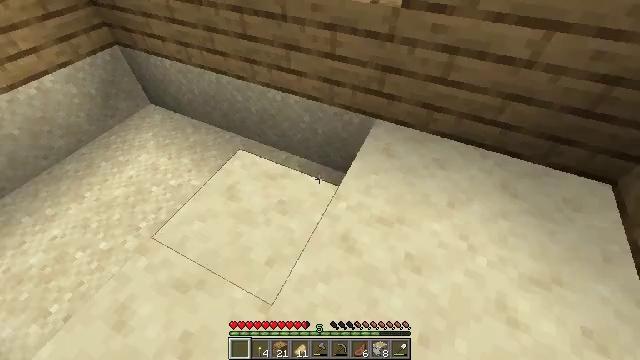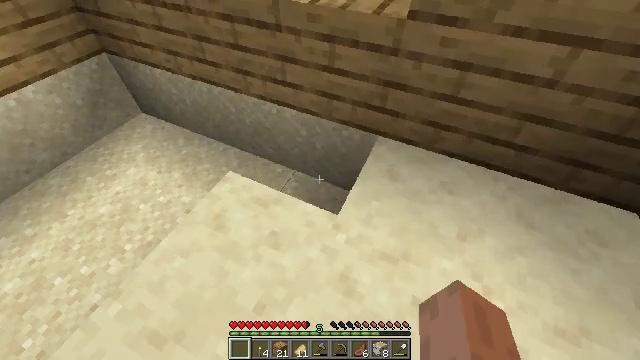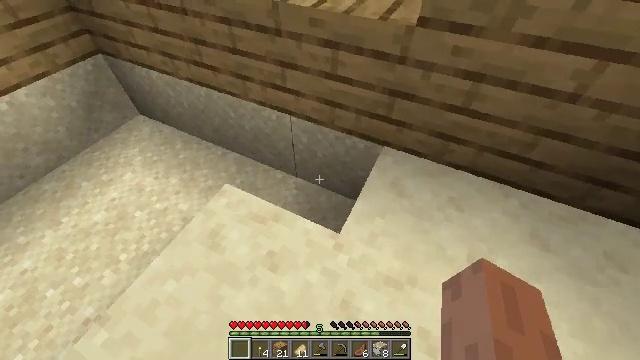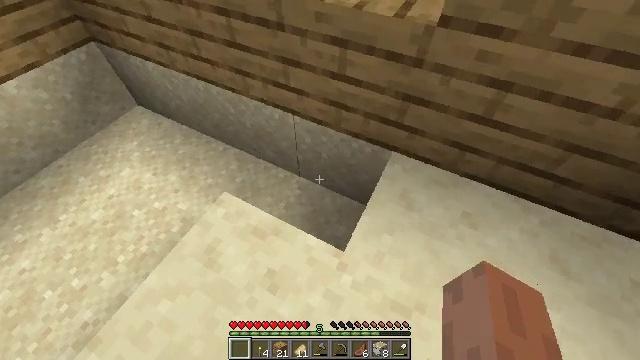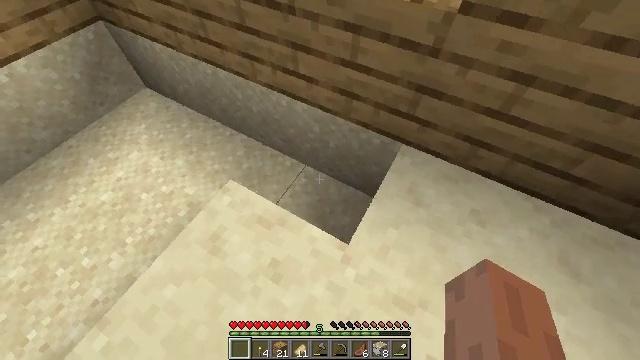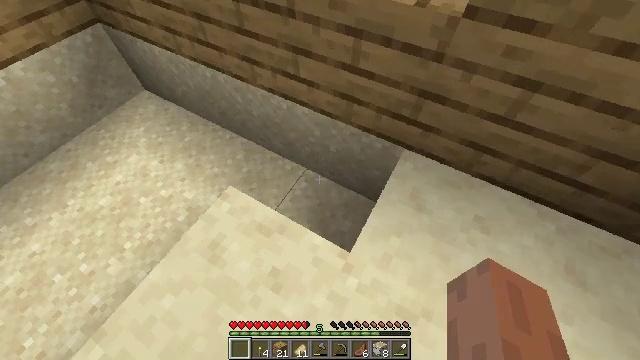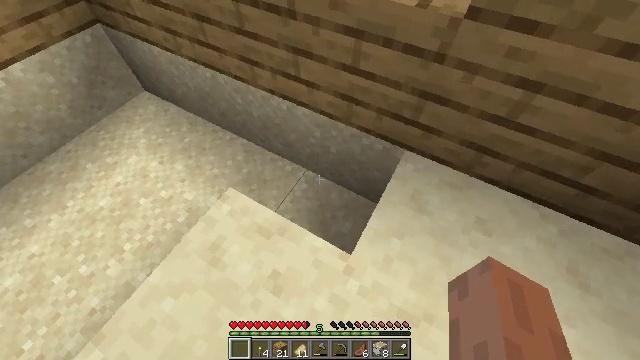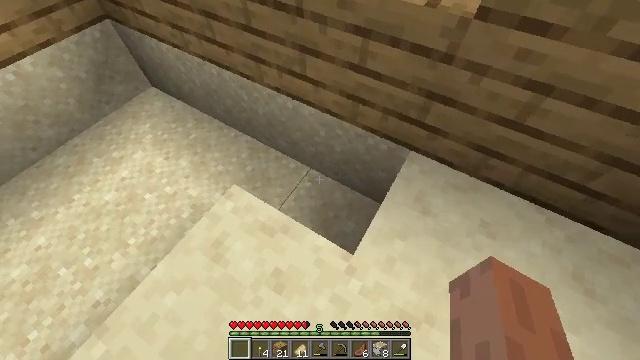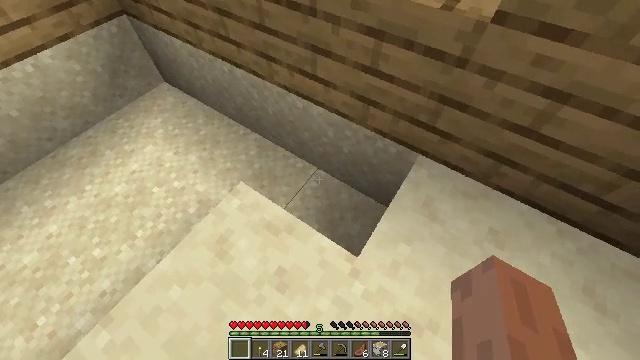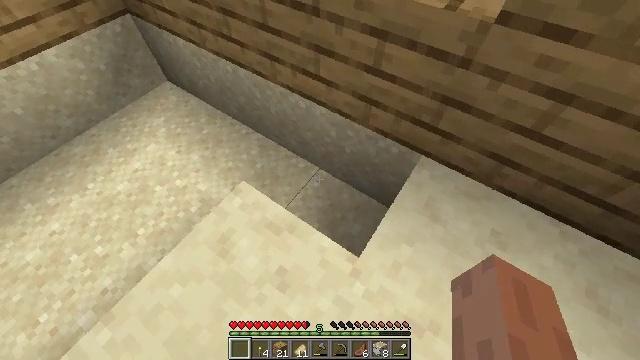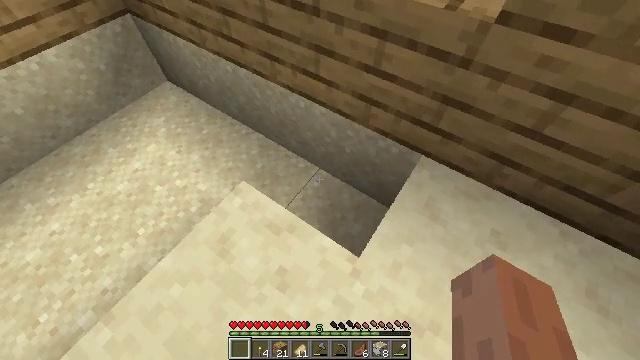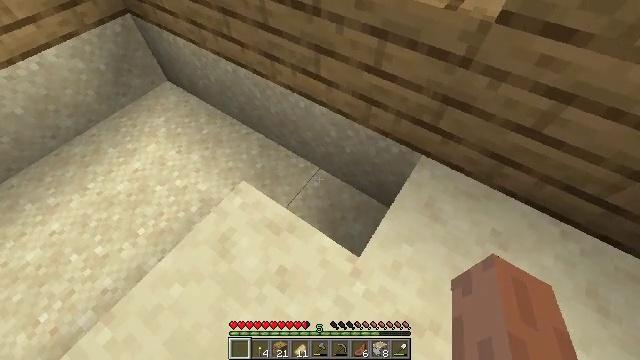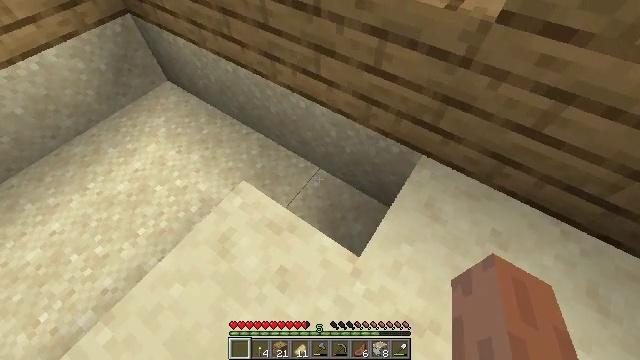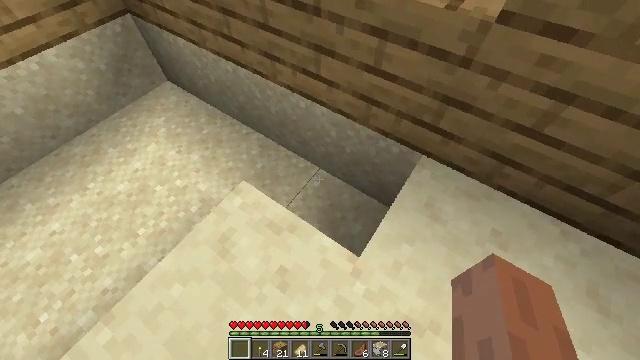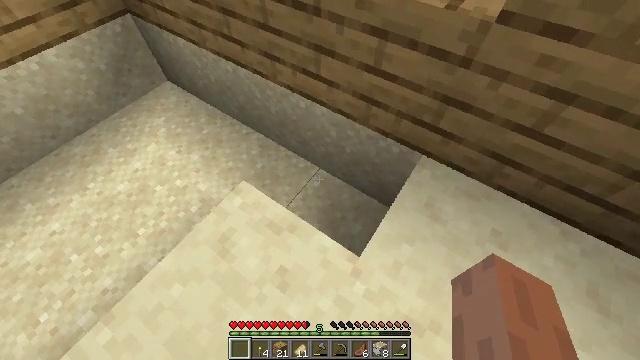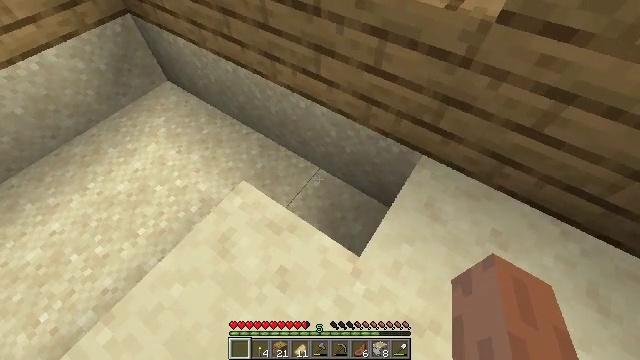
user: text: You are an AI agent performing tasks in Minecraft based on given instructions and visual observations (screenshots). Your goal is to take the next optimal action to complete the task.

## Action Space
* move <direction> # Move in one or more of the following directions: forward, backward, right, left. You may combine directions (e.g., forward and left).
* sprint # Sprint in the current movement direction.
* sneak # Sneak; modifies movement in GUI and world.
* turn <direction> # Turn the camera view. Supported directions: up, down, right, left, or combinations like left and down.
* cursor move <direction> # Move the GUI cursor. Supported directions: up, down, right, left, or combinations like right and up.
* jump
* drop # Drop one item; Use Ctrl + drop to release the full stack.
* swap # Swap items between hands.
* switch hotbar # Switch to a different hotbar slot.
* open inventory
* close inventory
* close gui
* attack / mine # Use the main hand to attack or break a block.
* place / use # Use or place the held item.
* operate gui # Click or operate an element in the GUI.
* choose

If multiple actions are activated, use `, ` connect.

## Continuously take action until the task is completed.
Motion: motion action
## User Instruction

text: Open the crafting table to make sandstone.
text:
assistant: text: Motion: move forward
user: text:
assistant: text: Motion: move forward
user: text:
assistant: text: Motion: turn left and down
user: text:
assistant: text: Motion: turn left and down
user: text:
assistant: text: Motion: no_op
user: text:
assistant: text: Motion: no_op
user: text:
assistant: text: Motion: turn left
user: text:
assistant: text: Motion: turn left
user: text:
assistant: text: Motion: no_op
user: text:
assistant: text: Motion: no_op
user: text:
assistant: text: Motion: no_op
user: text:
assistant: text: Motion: no_op
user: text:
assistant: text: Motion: no_op
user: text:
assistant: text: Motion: no_op
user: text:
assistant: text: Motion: no_op
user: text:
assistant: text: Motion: open inventory
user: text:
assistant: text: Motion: open inventory
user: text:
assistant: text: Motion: cursor move right, open inventory
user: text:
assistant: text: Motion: cursor move right, open inventory
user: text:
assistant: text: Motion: no_op
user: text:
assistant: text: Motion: cursor move left
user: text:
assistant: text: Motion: cursor move left
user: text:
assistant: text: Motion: cursor move left
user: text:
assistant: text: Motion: cursor move left
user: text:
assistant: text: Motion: cursor move left
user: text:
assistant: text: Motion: cursor move left
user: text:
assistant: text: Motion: no_op
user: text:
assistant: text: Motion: cursor move left
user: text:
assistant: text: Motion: cursor move left
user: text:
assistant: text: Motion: no_op